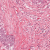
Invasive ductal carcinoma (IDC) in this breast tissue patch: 0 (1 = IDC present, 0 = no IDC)